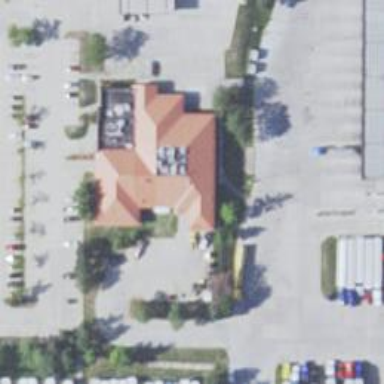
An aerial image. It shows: Retail building.